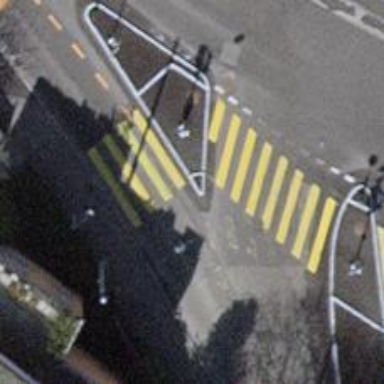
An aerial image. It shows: Asphalt footway with marked crossing. The footway and the cycleway both have asphalt surfaces.